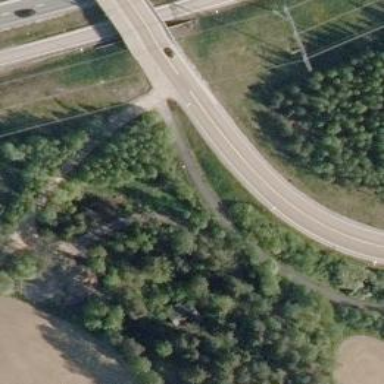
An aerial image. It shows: Trunk link road with asphalt surface.